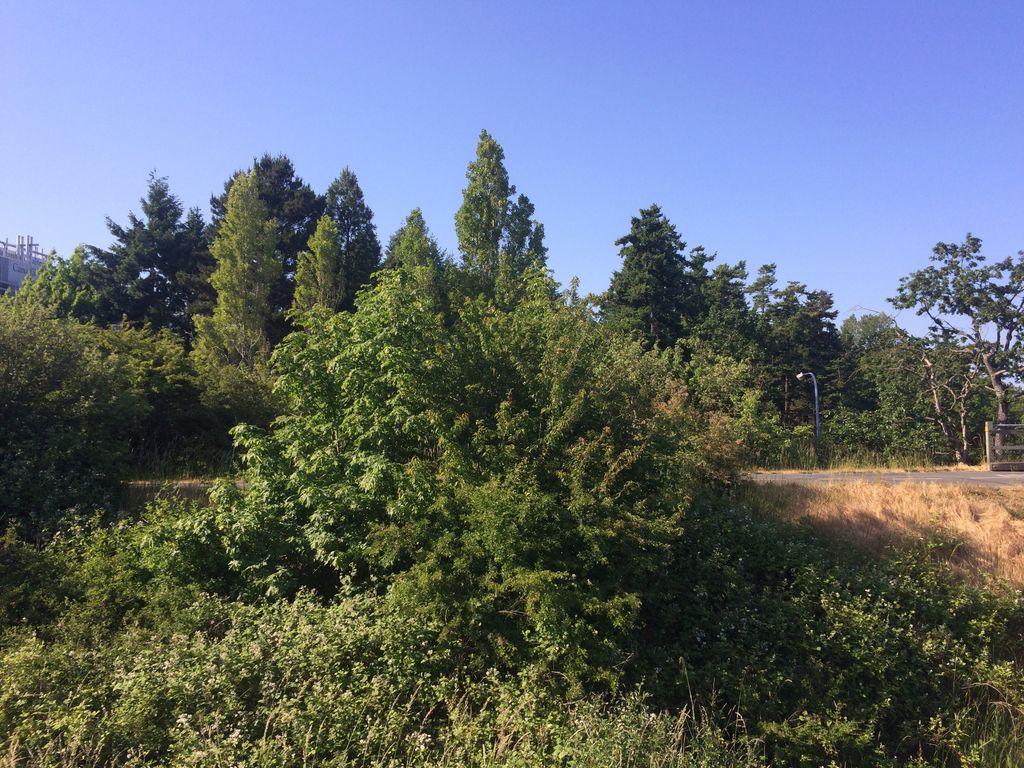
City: victoria